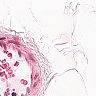
Metastatic tissue present: no